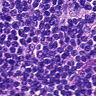
Metastatic tissue present: no